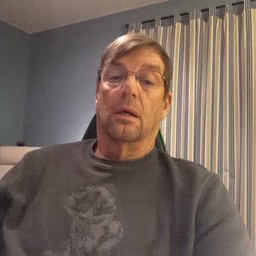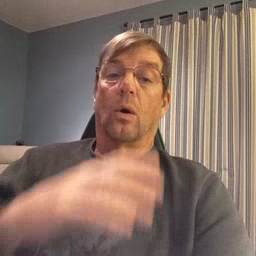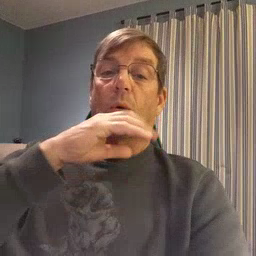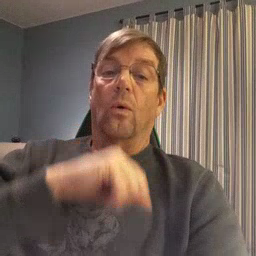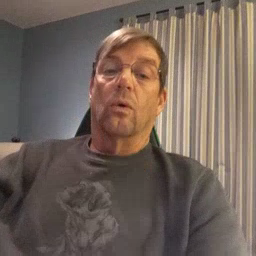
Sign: old